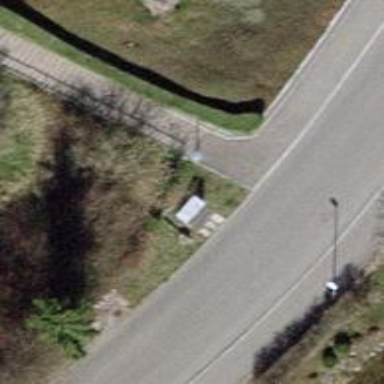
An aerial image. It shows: Sidewalk along the footway.